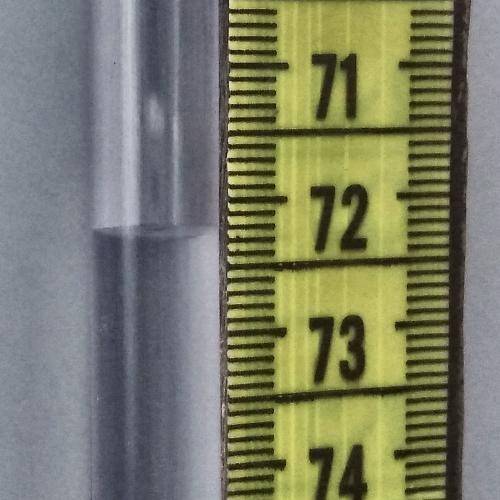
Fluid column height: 72.2 cm